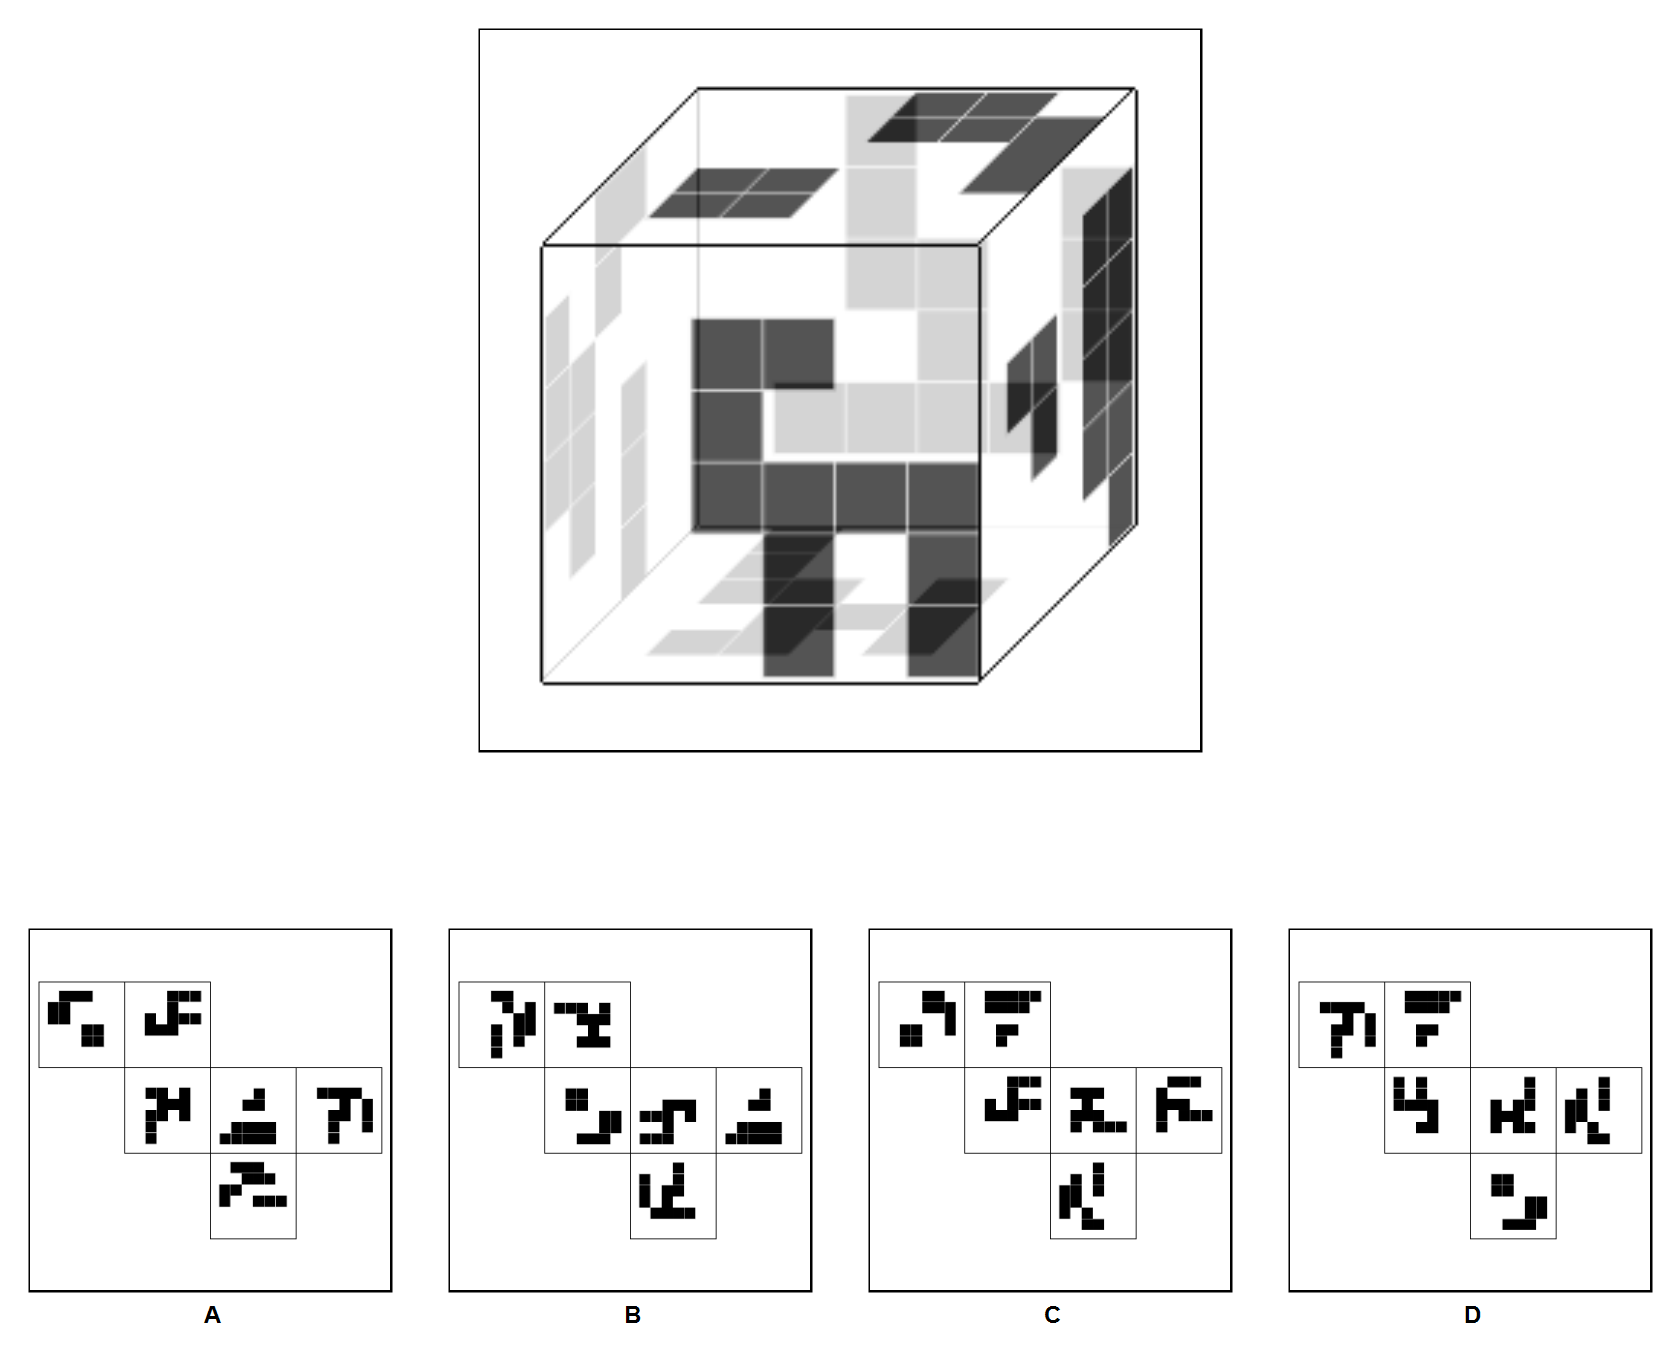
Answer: C